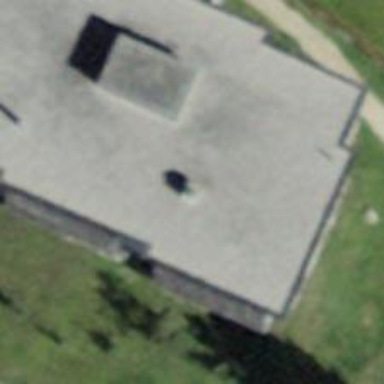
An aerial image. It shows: Building with flat roof.